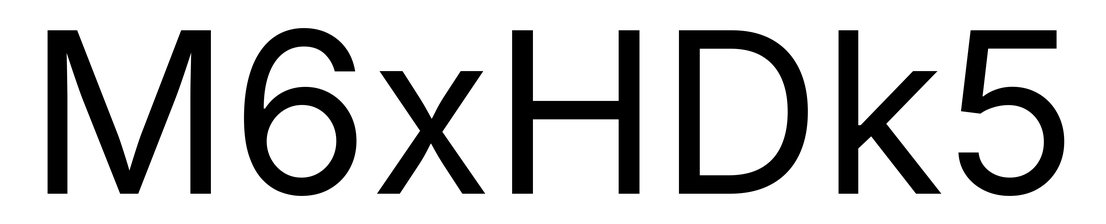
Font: Inter_Regular